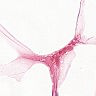
Metastatic tissue present: no